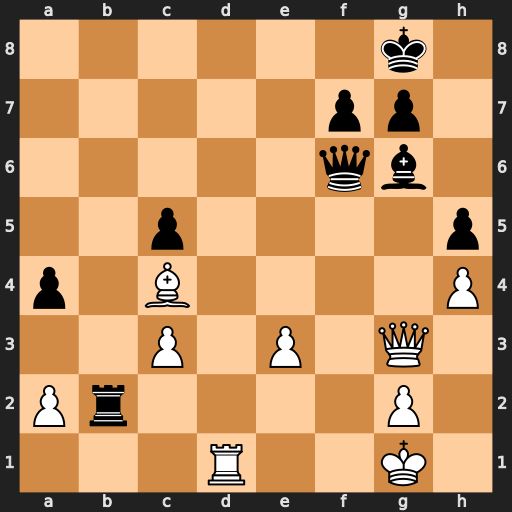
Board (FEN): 6k1/5pp1/5qb1/2p4p/p1B4P/2P1P1Q1/Pr4P1/3R2K1
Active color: w
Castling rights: -
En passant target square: -
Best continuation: Rd6 Qxc3 Rxg6 Rb1+ Kh2